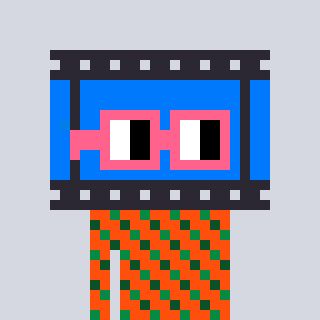
a pixel art character with square pink glasses, a film strip-shaped head and a orange-colored body on a cool background